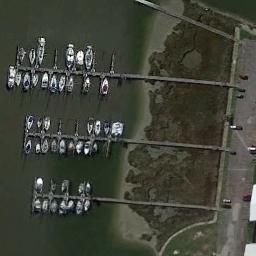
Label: harbor